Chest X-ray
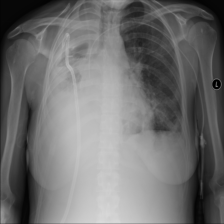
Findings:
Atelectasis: negative
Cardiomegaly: negative
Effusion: negative
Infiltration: positive
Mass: negative
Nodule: negative
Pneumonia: negative
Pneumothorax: negative
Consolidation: negative
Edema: negative
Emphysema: negative
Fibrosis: negative
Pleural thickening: negative
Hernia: negative